Question: I'm building a system with some remote desktop capabilities. The client is considered every computer which is sharing its desktop, the server is considered a central server with a database which receives the images of all the multiple desktops. On the client side, I would like to build two projects: A windows service application and a VCL forms application. Each client app would presumably be running under a different user account on the computer, so there might be multiple client apps running at once, and they all send their image into this client service, which relays them to the central server.
The service will be responsible for connecting to the server, sending the image, and receiving mouse/keyboard events. The application, which is running in the background, will connect to this service some how and transmit the screenshots into the service. The goal is that one service is running while multiple "clients" are able to connect to it and send their desktop image. This service will be connected to the "central server" which receives all these different screenshots from different "clients". The images will then be either saved and logged or re-directed to any "dashboard" which might be viewing that "client".
The question is through what method should I use to connect the client applications to the client service to send images? They will be running on the same computer. I will need both the abilities to send simple command packets as well as stream a chunk of an image. I was about to use the Indy components ('TIdTCPServer' etc.) but I'm sure there must be an easier and cleaner way to do it. I'm using the Indy components elsewhere in the projects too.
Here's a diagram of the overall system I'm aiming for - I'm just worried about the parts on the far right and far left - where the apps connect to the service within the same computer. As you can see, since there are many layers, I need to make sure whatever method(s) I use are powerful enough to accommodate for streaming massive amounts of image data.

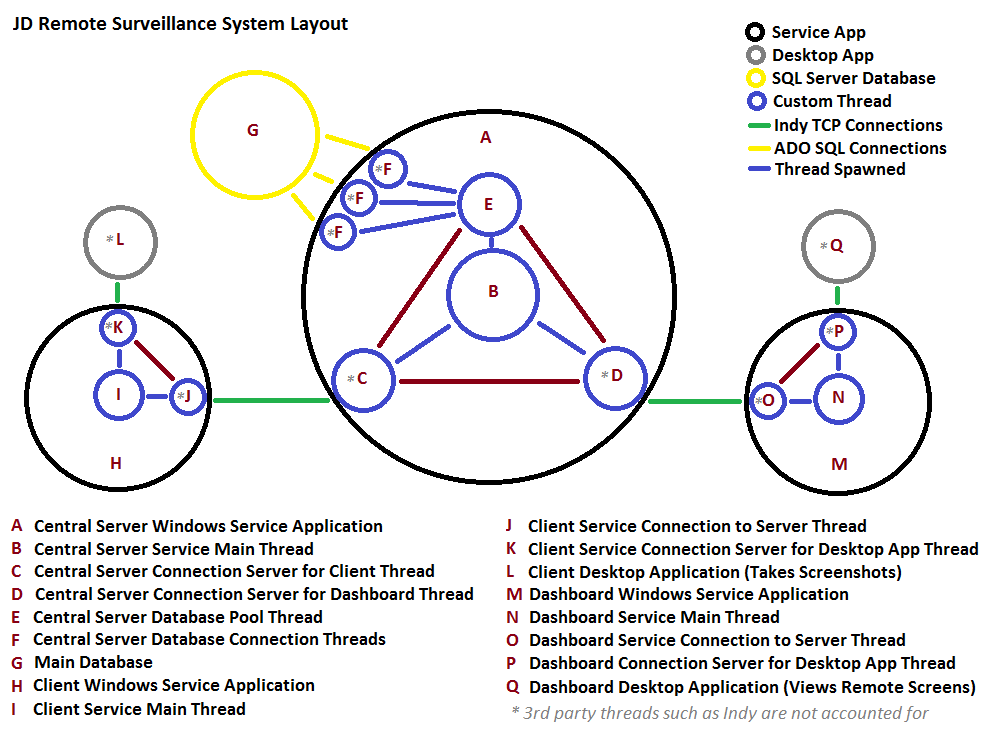
Answer: Communicates among processes, you can use Pipe/Mailslots/Socket, I also think while sending a stream file Shared Memory maybe the most efficient way